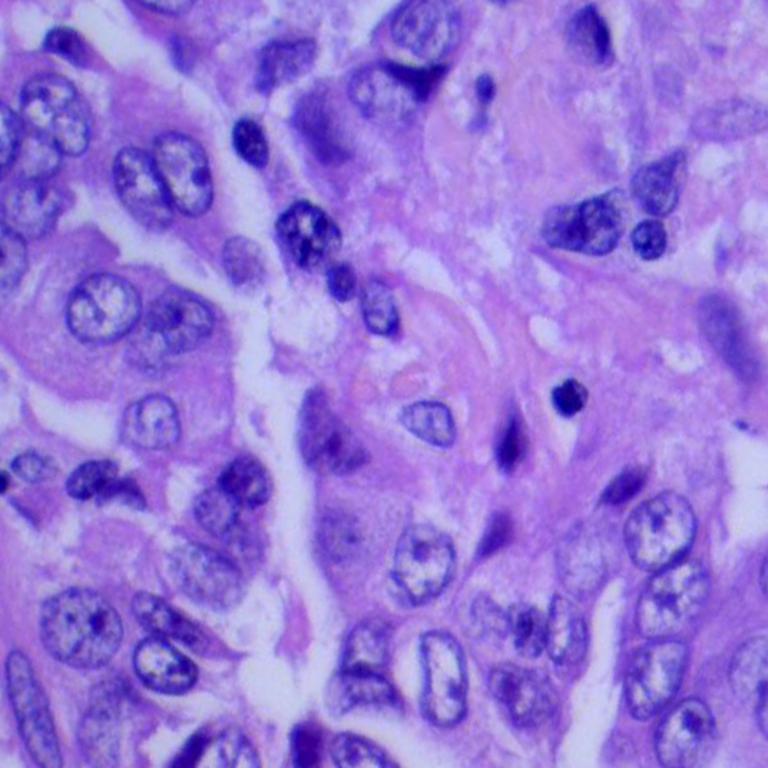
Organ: lung
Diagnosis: adenocarcinomas